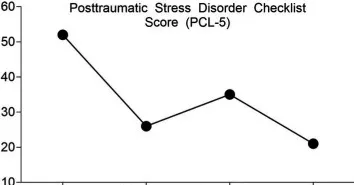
Displays the responses of the patient prior to (Baseline), during (Infusion 6 and Booster 1), and following the final dose (Booster 2) of the ketamine assisted psychotherapy treatment for the scales administered. For all scales, lower scores represent less severe symptomology. Panel. Scores for the Posttraumatic Stress Disorder Checklist Score (PCL-5).
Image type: chart (chart)